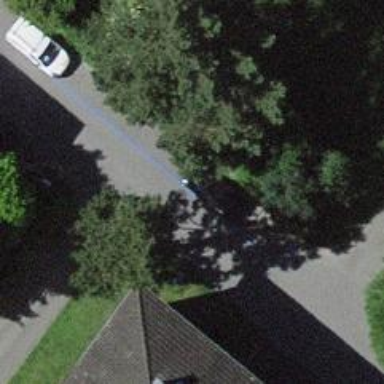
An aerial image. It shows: Asphalt service road.